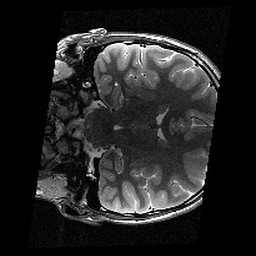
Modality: T2w
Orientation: coronal
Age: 13
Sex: female
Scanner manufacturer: siemens
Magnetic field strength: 3 T
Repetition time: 9.23 s
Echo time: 0.067 s